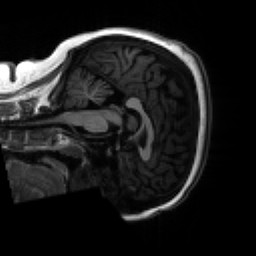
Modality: T1w
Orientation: sagittal
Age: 18
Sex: female
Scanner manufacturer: siemens
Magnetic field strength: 3 T
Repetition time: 2.3 s
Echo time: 0.00266 s